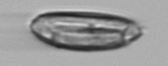
Label: Katodinium_or_Torodinium